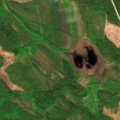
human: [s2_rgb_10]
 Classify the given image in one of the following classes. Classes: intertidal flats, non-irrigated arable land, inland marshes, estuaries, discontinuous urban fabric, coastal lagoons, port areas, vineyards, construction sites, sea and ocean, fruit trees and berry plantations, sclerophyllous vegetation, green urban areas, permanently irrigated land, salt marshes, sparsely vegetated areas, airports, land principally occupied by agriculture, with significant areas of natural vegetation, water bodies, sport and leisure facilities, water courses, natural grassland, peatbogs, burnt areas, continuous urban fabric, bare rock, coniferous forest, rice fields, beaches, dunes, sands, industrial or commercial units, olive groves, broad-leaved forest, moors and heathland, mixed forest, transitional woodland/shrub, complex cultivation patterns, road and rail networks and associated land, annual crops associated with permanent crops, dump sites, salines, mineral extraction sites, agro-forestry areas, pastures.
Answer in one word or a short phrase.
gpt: mixed forest, transitional woodland/shrub